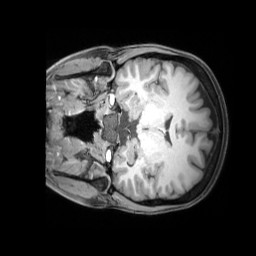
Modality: T1w
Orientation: coronal
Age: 29
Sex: female
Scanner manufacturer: siemens
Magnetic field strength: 3 T
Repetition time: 1.97 s
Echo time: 0.00206 s